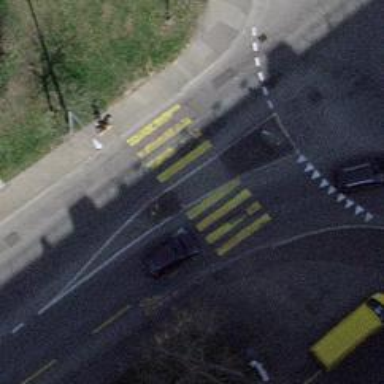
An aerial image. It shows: Kerb serving as barrier.